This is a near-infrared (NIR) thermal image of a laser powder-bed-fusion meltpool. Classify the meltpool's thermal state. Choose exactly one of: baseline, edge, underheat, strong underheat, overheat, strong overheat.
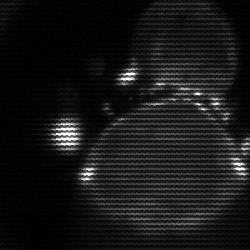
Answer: edge